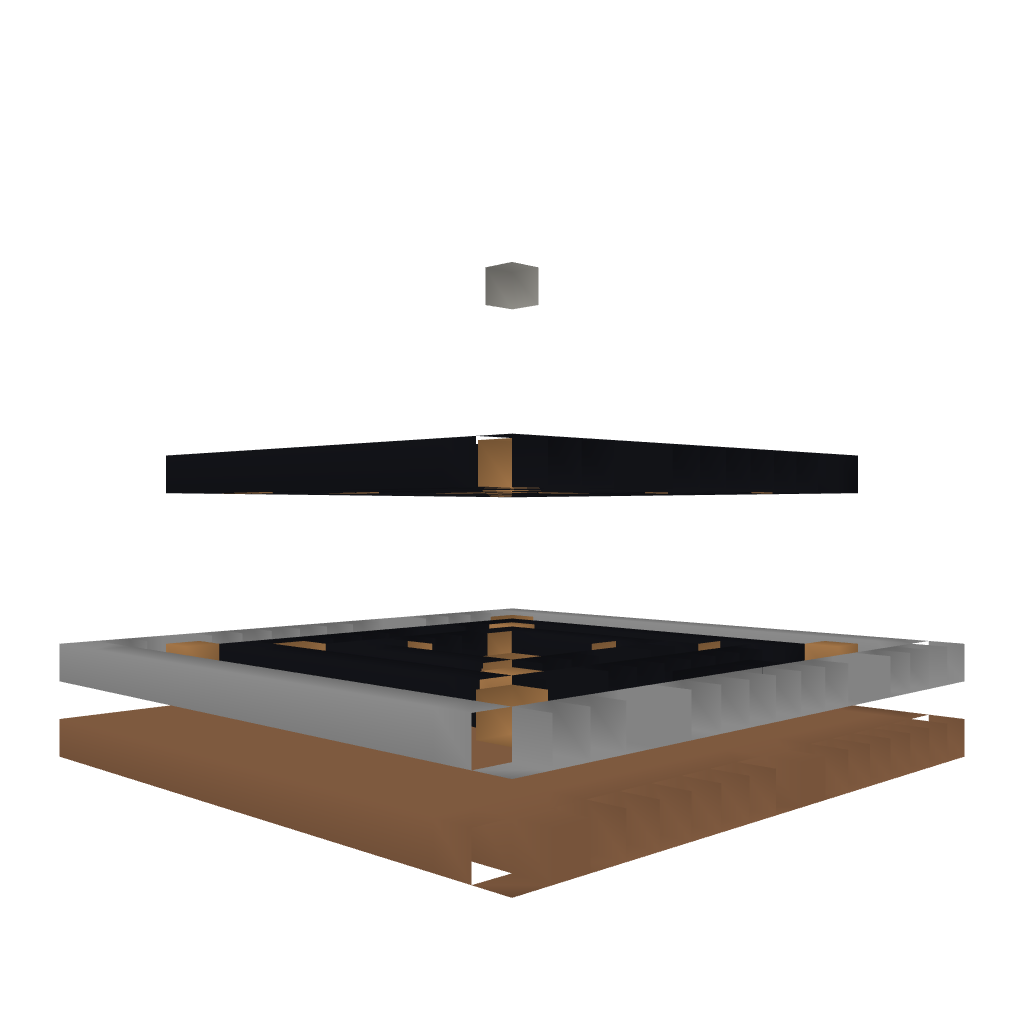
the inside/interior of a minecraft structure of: Spawn for server